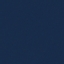
Label: SeaLake